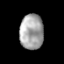
Tissue: prostate
Cell type: Myeloid cells
Senescence score: 0.2776
Nuclear area (px): 808
Mean DAPI intensity: 166.848